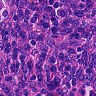
Metastatic tissue present: no